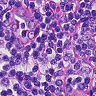
Metastatic tissue present: no